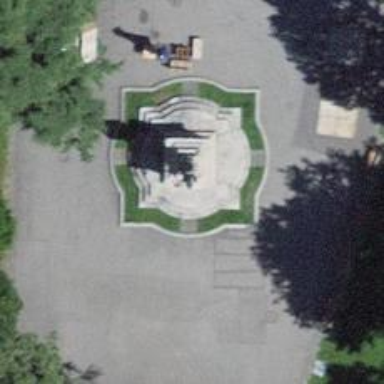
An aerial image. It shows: Memorial site with historic significance.